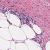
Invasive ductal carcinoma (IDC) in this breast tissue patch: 0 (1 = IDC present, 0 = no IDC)